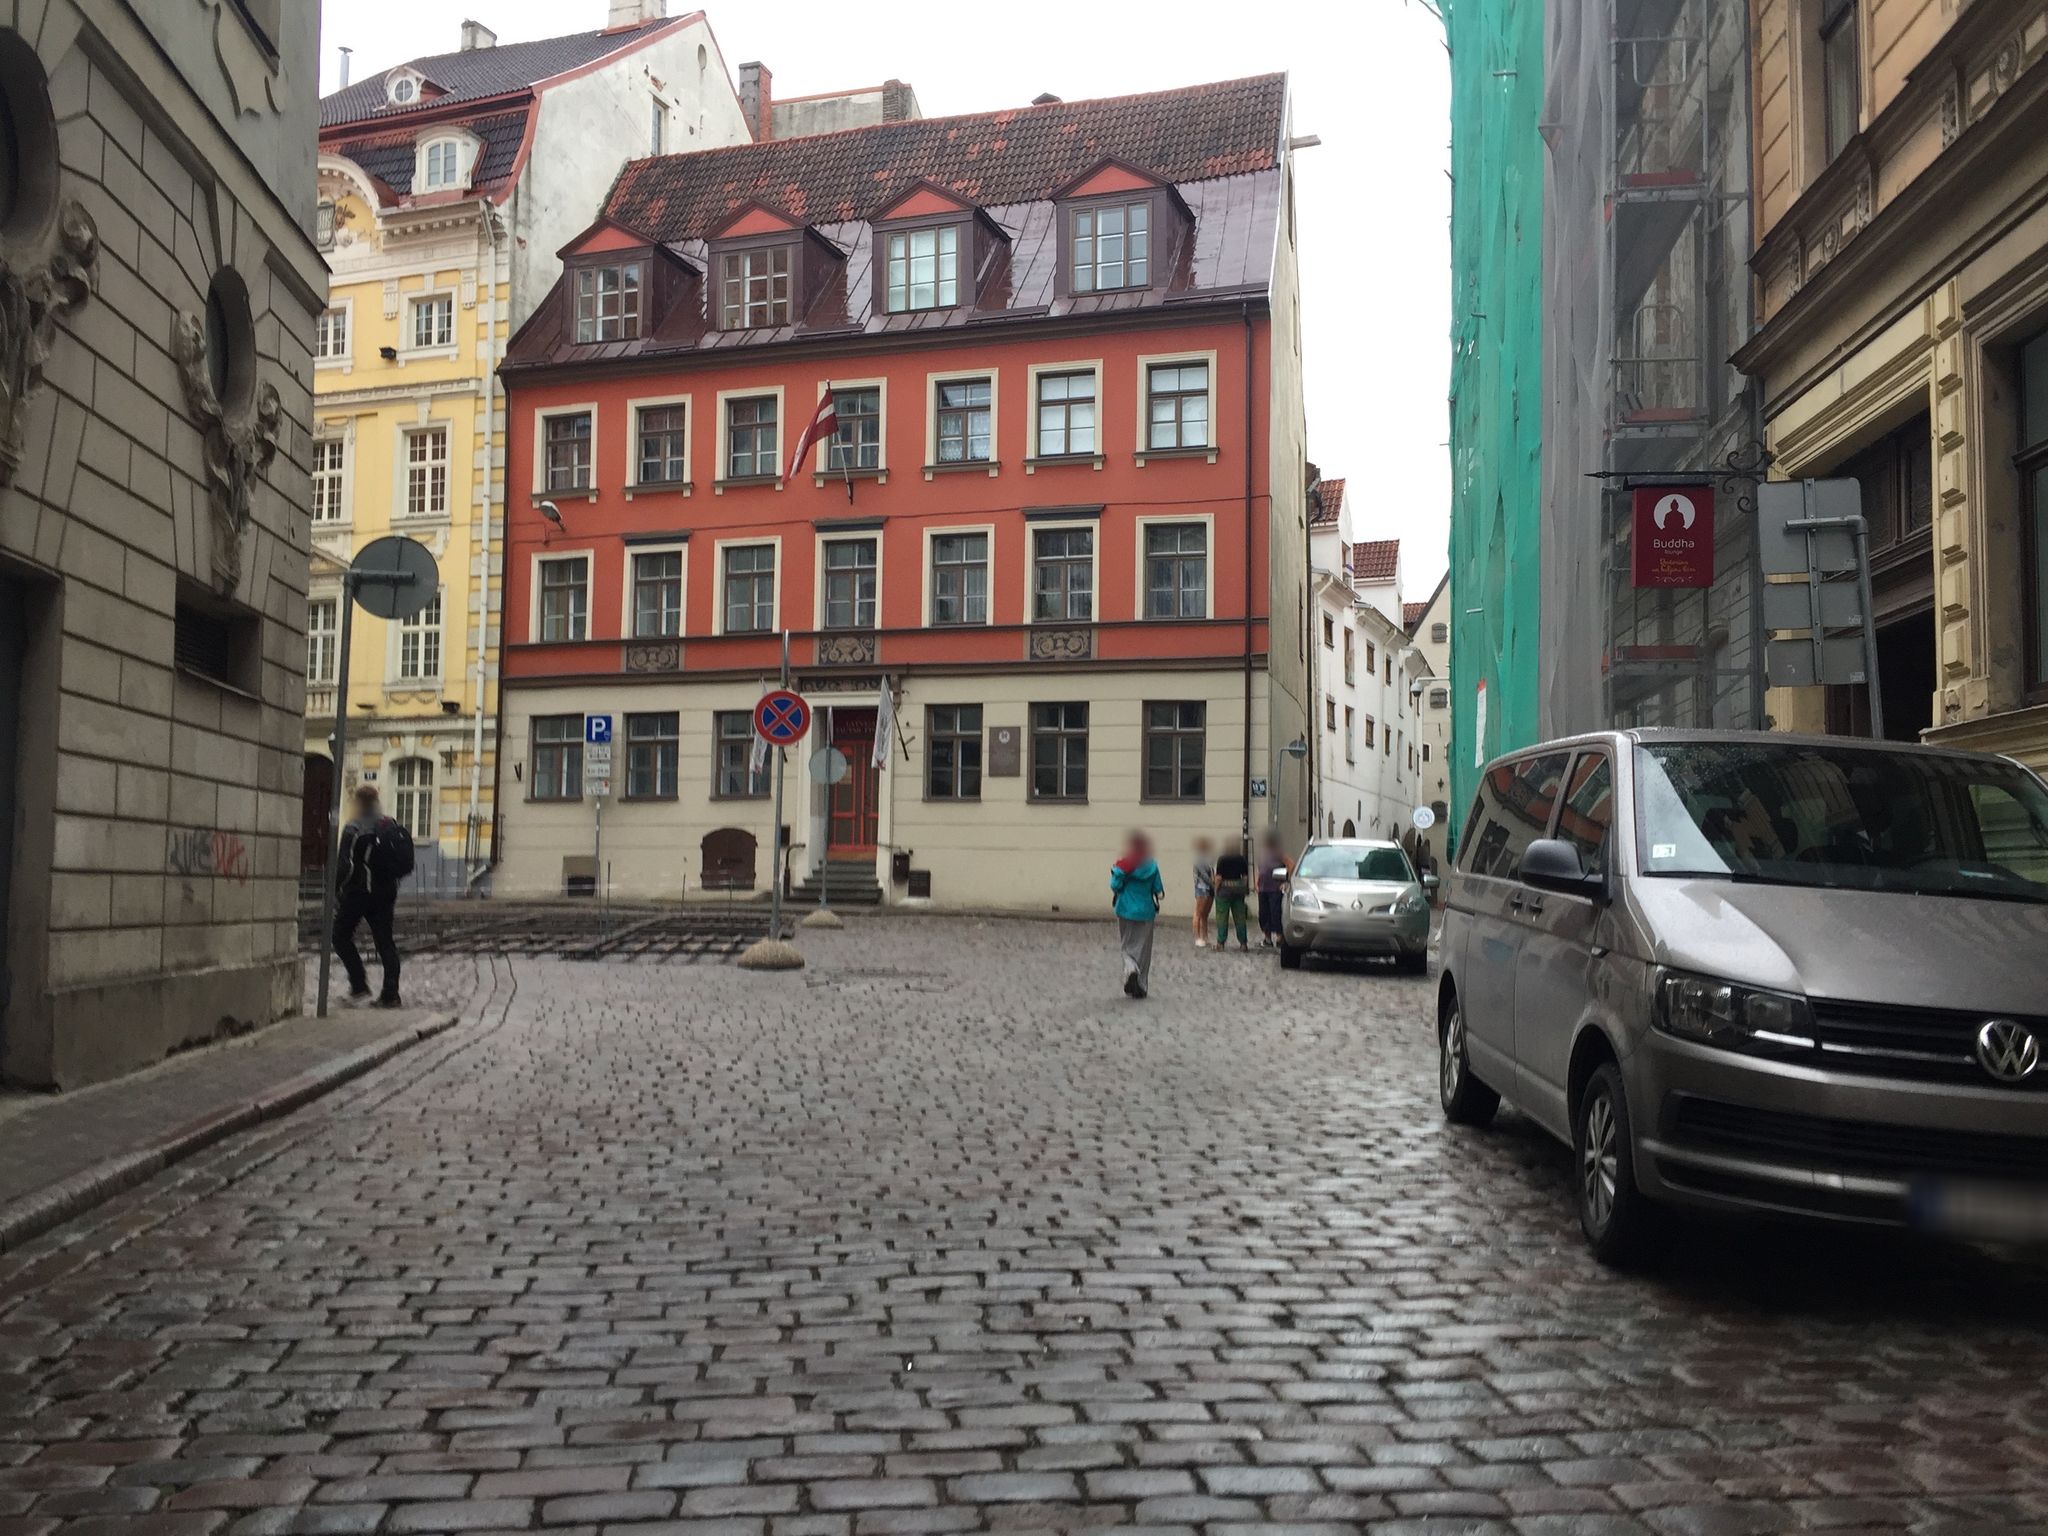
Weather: rainy
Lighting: day
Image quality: good
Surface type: walking surface
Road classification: pedestrian, living_street
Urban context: urban centre
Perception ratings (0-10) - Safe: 8.35, Lively: 8.31, Beautiful: 8.14, Boring: 0.59, Depressing: 4.14, Wealthy: 9.79